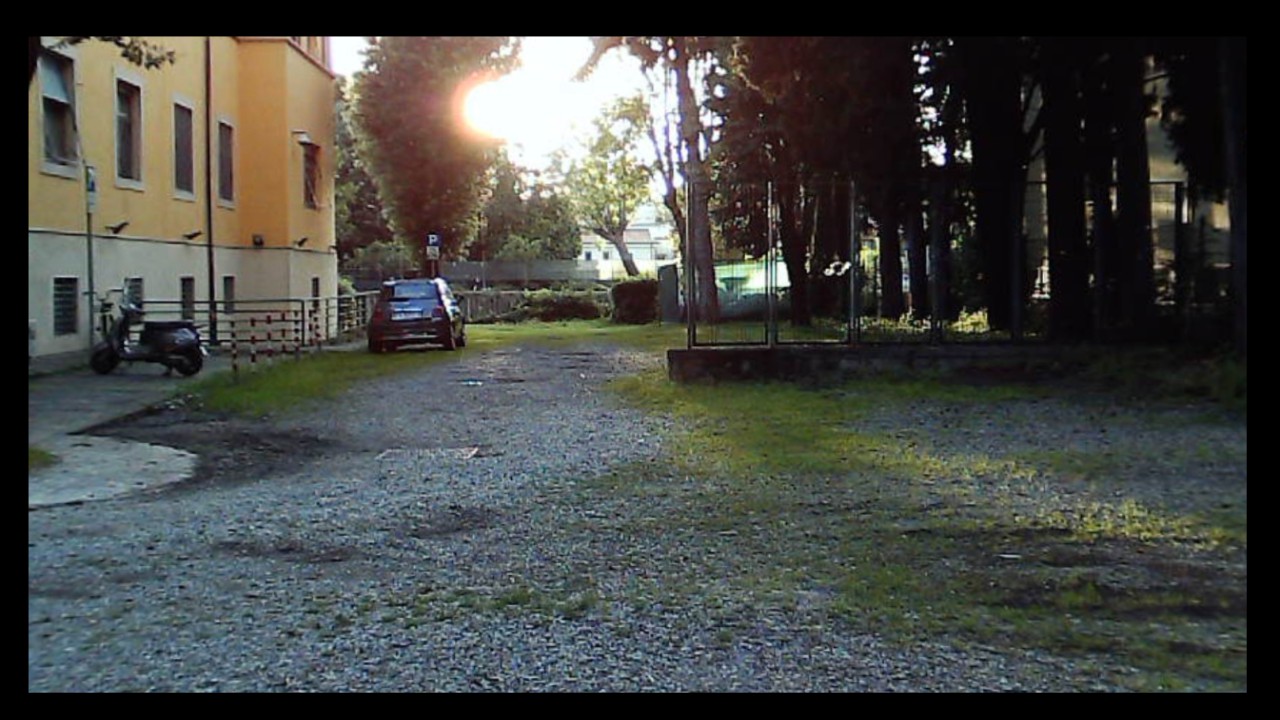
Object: DarwinFPV cineape20